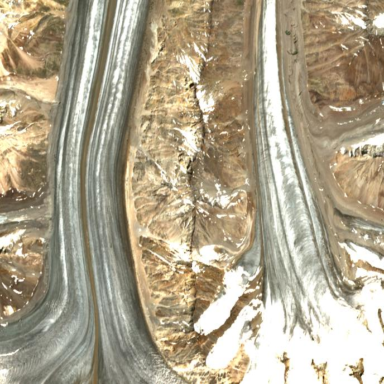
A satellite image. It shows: Majestic glacier in the distance.